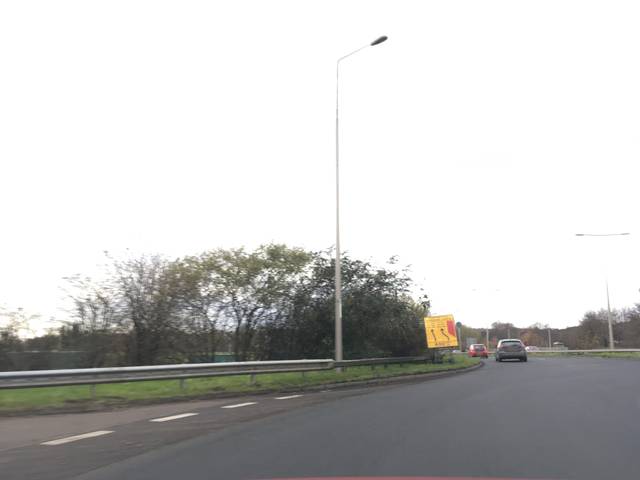
Region: United Kingdom
Coordinates: 51.566, -3.008